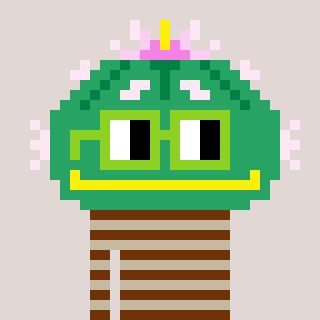
a pixel art character with square light green glasses, a peyote-shaped head and a bege-colored body on a warm background